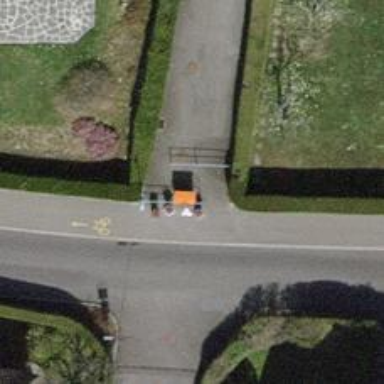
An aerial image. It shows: Cycle barrier.